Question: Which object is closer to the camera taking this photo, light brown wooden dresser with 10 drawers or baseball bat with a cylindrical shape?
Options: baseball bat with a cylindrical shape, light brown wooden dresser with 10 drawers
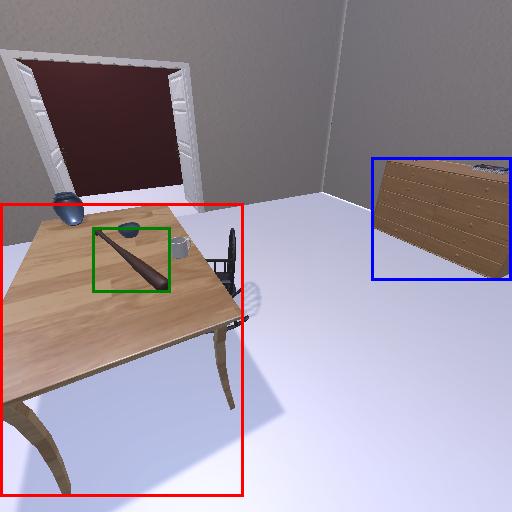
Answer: baseball bat with a cylindrical shape